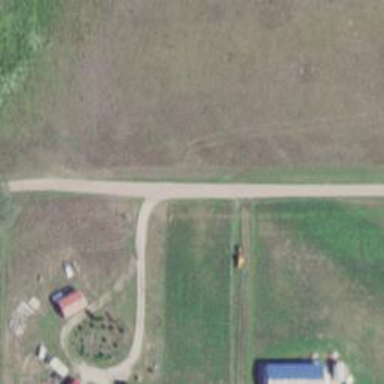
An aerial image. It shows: Driveway.